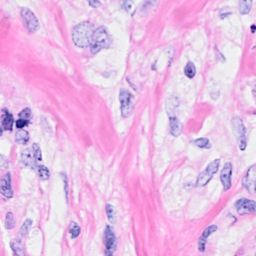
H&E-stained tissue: Breast